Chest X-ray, PA view. Patient: 47 years old, sex F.
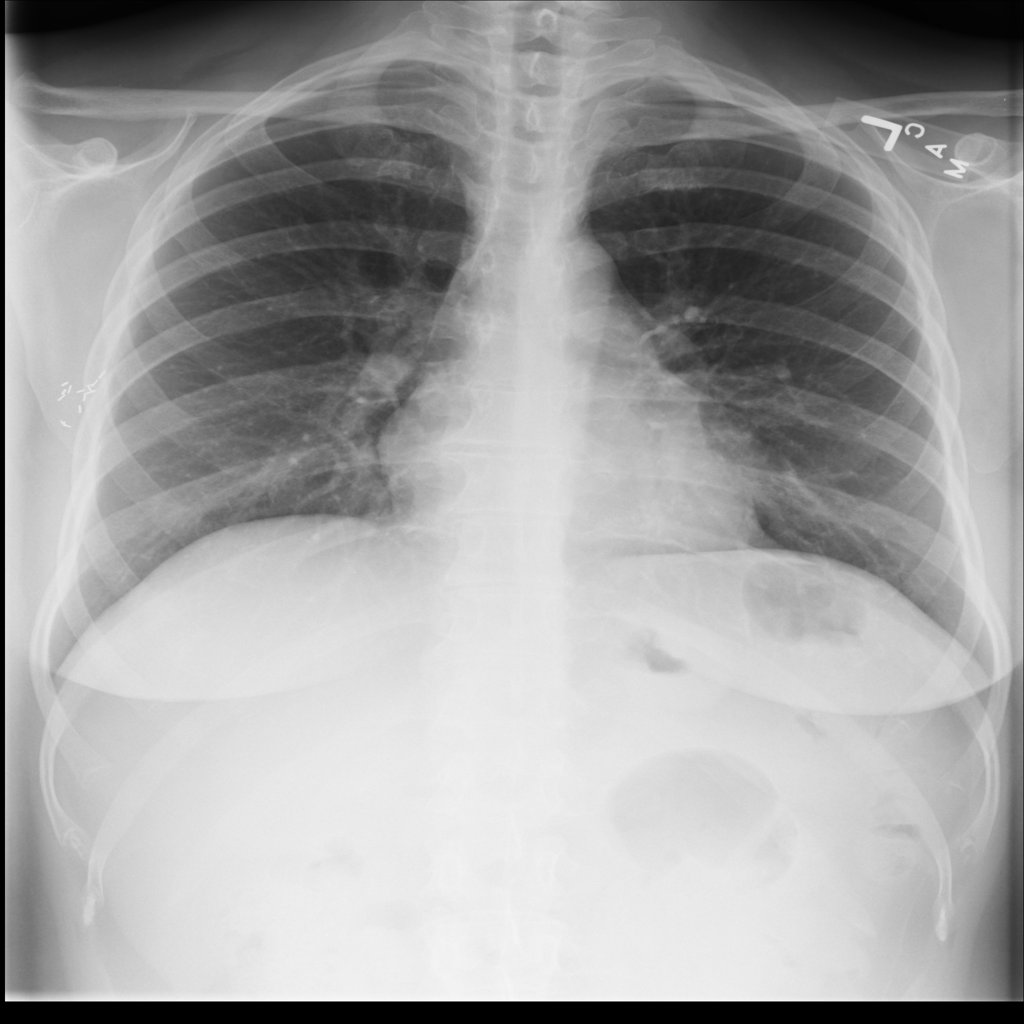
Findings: Atelectasis, Fibrosis